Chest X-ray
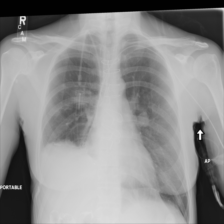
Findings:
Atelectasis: negative
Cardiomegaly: negative
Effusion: negative
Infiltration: negative
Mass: negative
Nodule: negative
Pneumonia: negative
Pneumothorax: negative
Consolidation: negative
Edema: negative
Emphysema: negative
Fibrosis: negative
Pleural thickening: negative
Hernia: negative